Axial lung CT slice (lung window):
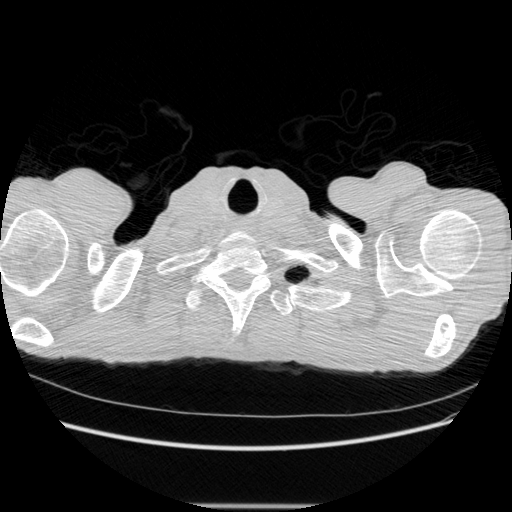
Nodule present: no